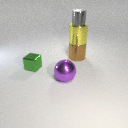
large purple metal sphere in front of large brown metal cylinder